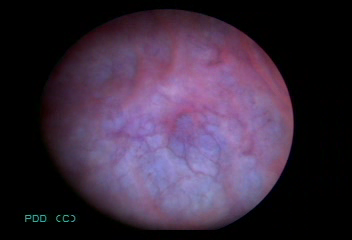
Modality: BLC
Class: Normal mucosa
Bladder cancer association: No